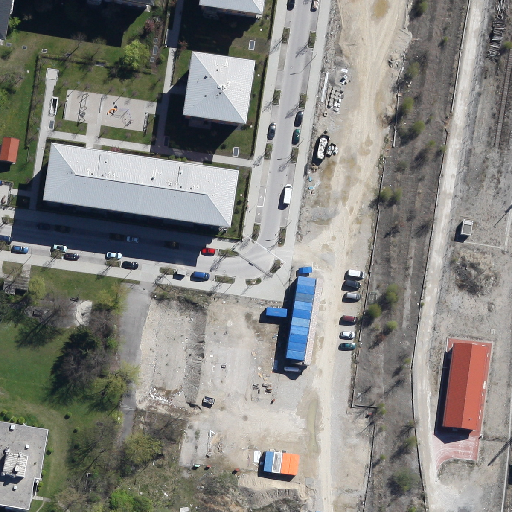
Referring expression: road